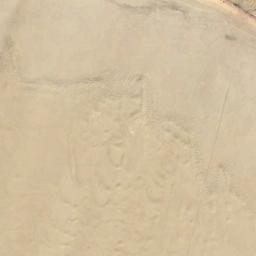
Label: desert